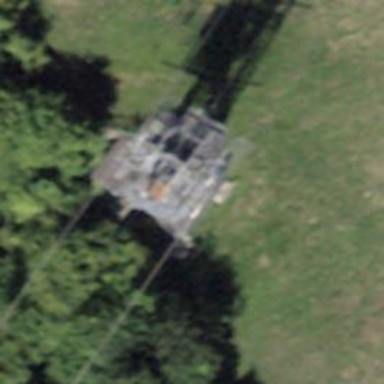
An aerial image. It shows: Pylon for aerialway.